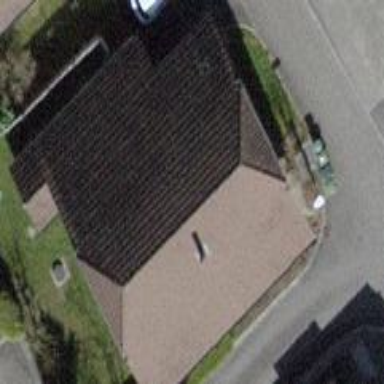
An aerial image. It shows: House with tiled roof.